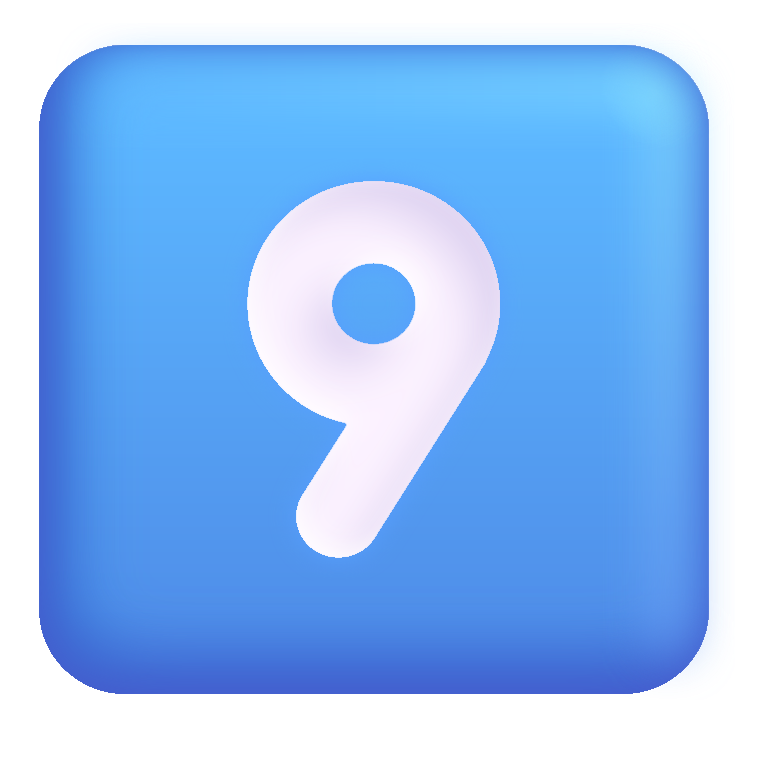
keycap 9 color